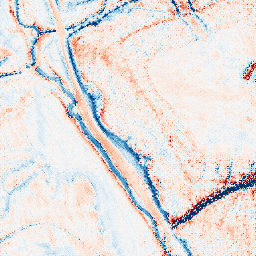
Category: edge_preserving
Decomposition family: bilateral
Decomposition parameters: d: 21
sigma_color: 25
sigma_space: 75
Upsampling method: regularized
Upsampling parameters: scale: 2
lambda_reg: 0.1
Upsampling scale: 2